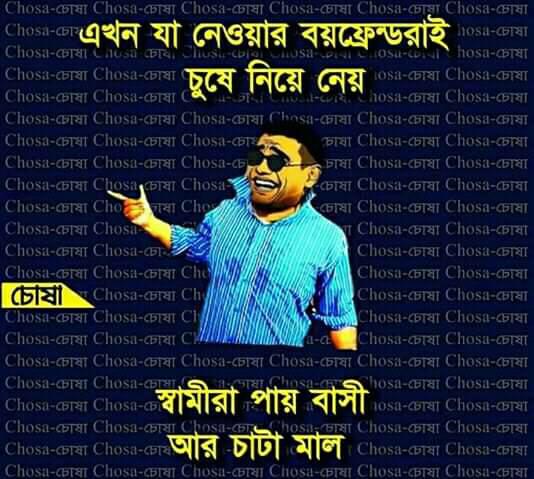
Caption: এখন যা নেওয়ার বয়ফ্রেন্ডরাই চুষে নিয়ে নেয়     স্বামীরা পায় বাসী  আর চাটা মাল
Label: hate